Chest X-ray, AP view. Patient: 37 years old, sex F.
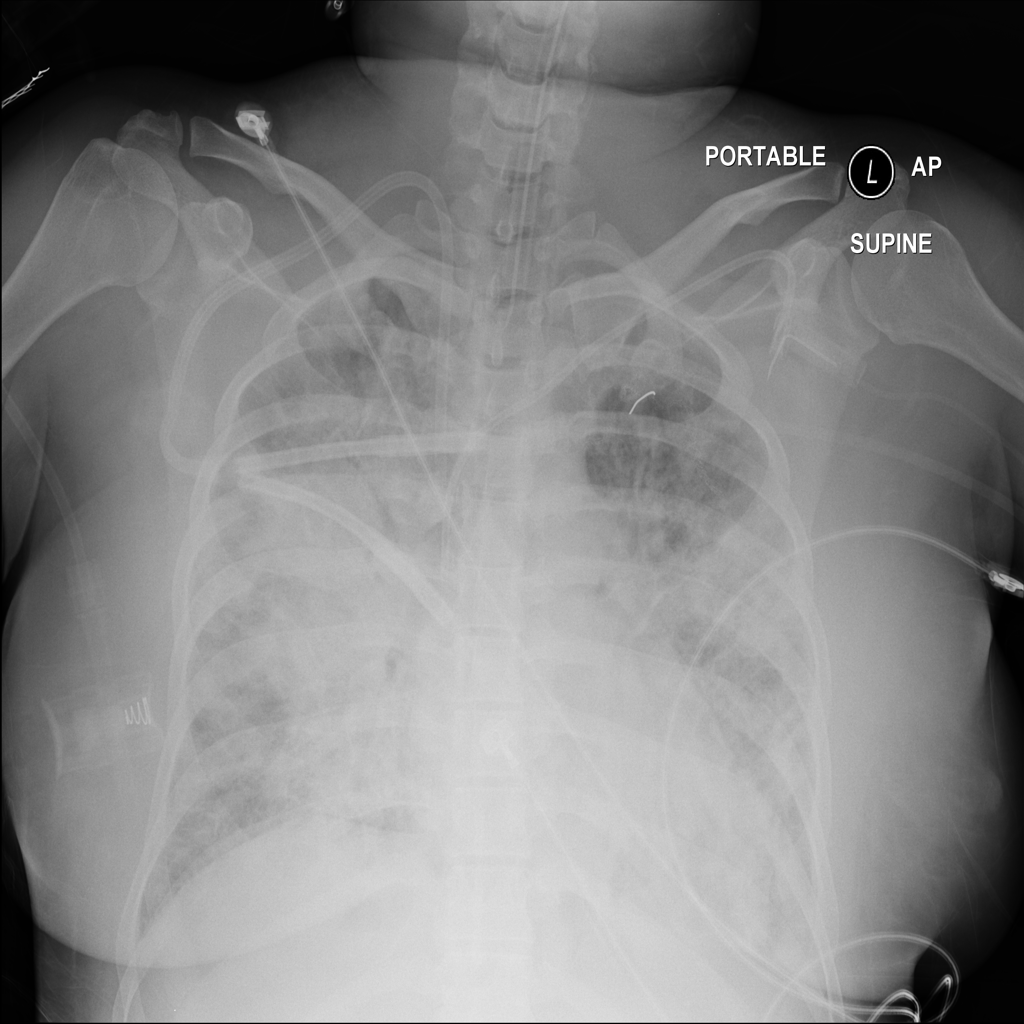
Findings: Edema